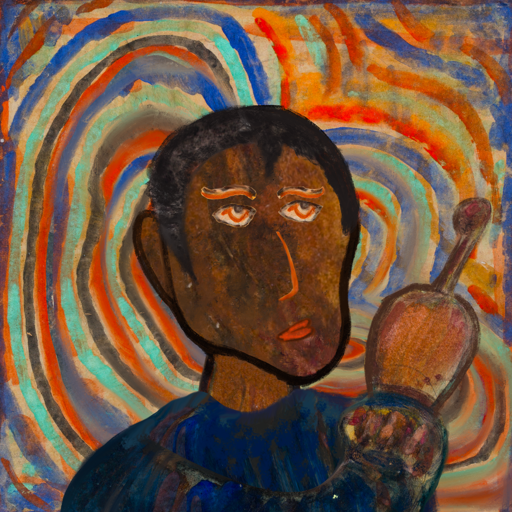
Background: Sisters, Head And Neck Side: Mosgoul, Face Side: Experience, Bust: Pipe, Hair Side: Roy_Bahadur, Head Accessory: Blank, Second Necklace: Blank, Necklace: Blank, Baby: Blank